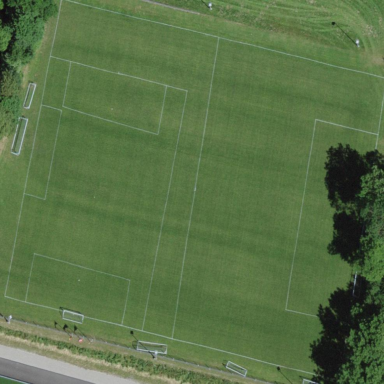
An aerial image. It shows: Grass pitch used for soccer.